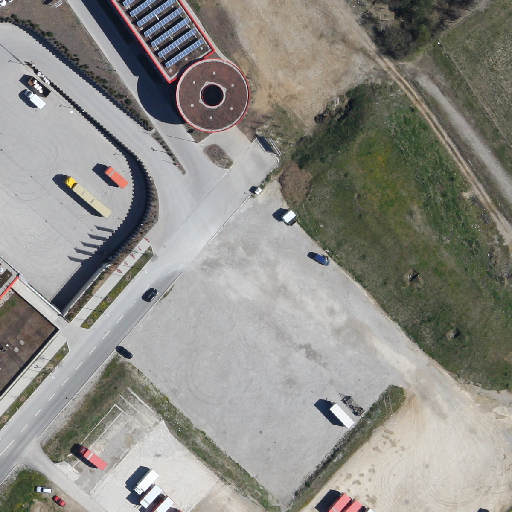
Referring expression: heavy-duty vehicle in the parking area